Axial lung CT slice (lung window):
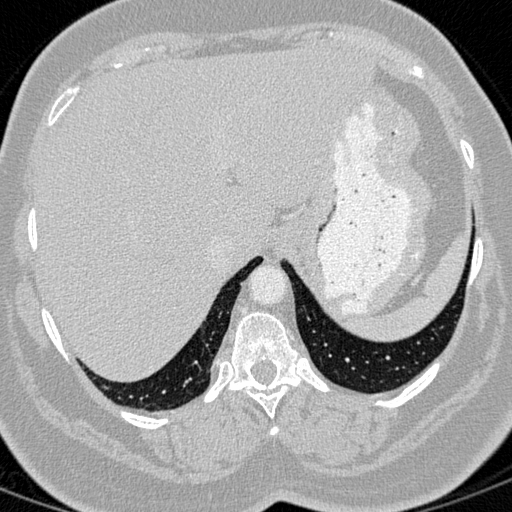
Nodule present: no